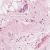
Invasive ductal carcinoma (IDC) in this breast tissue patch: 0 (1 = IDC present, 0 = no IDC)